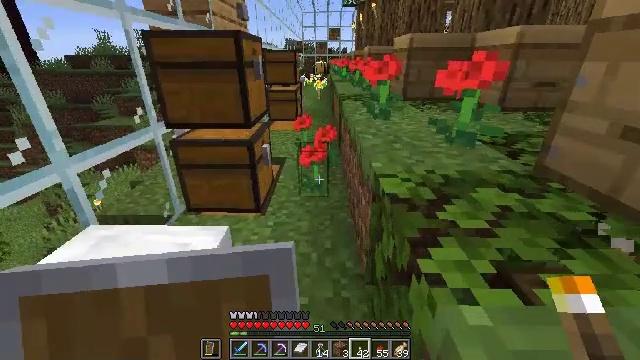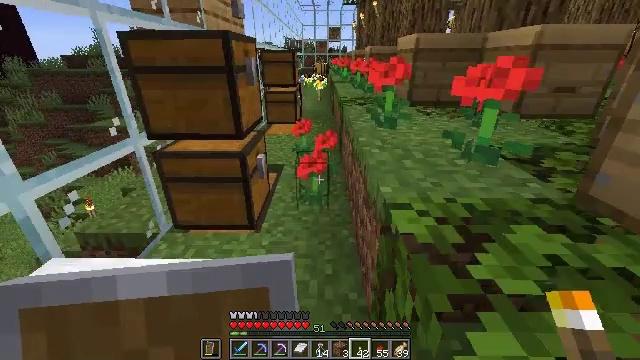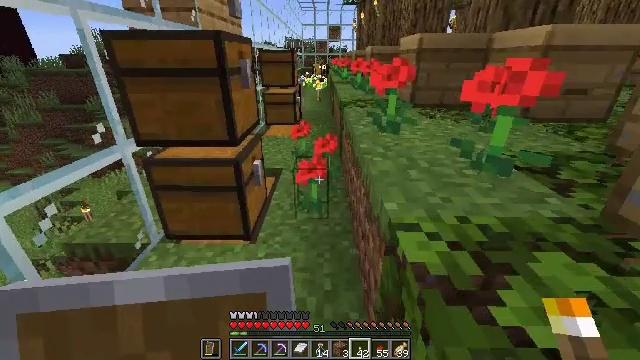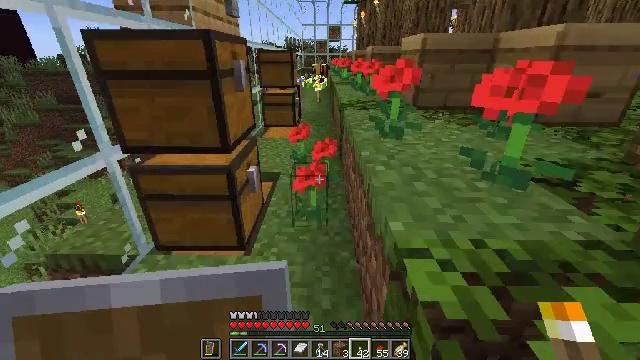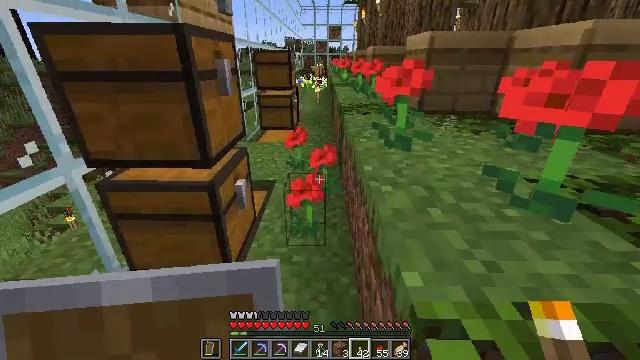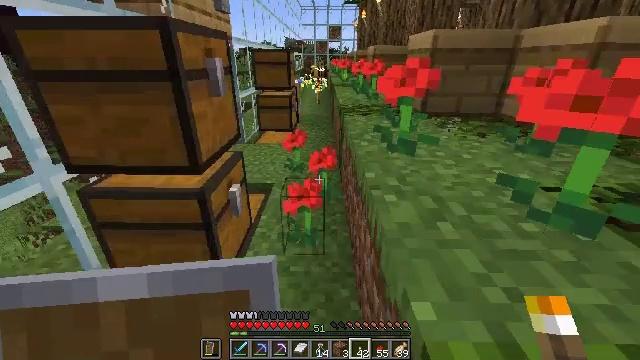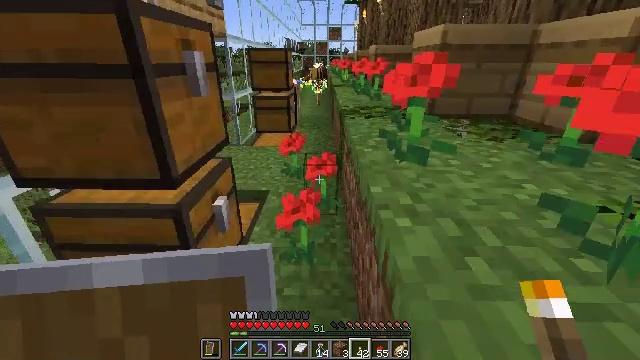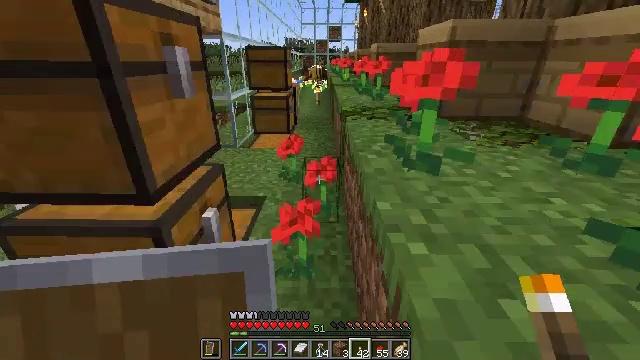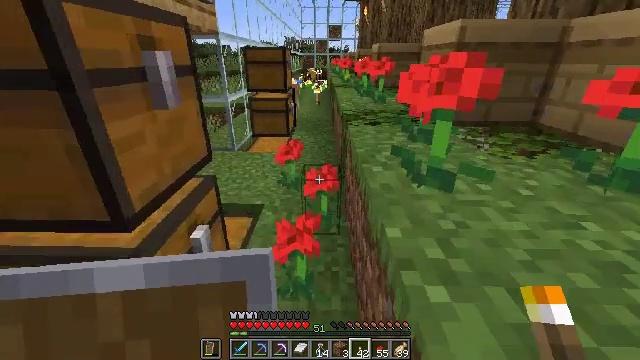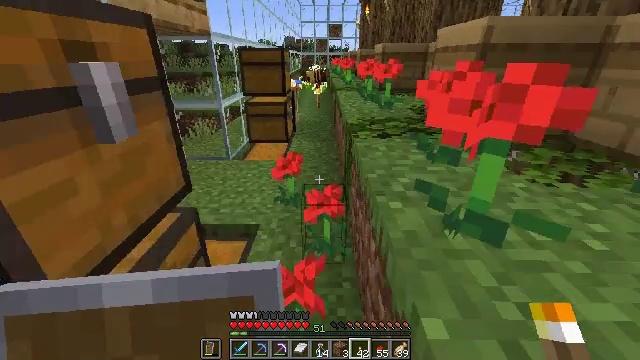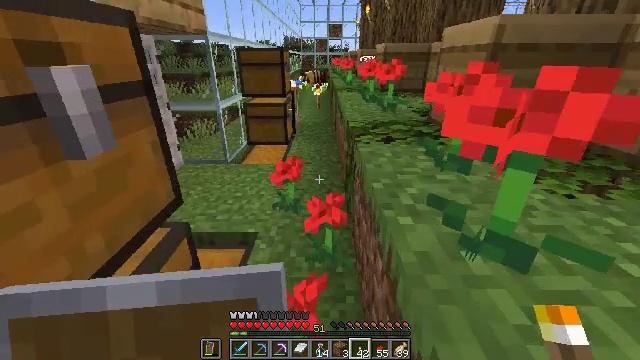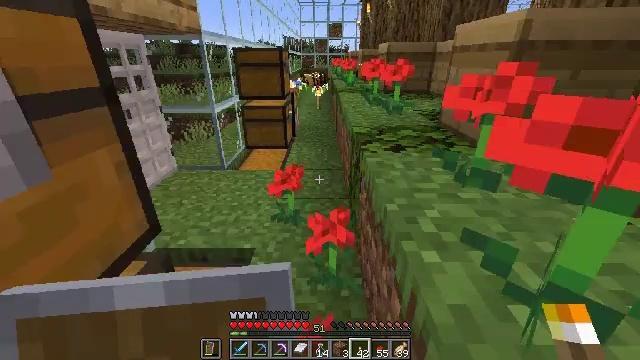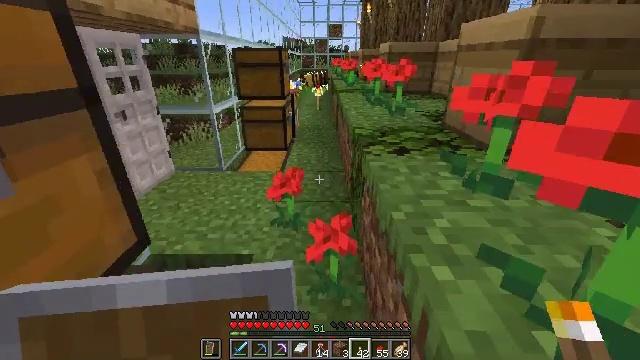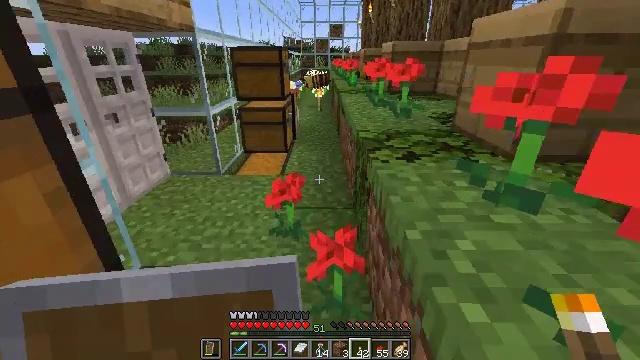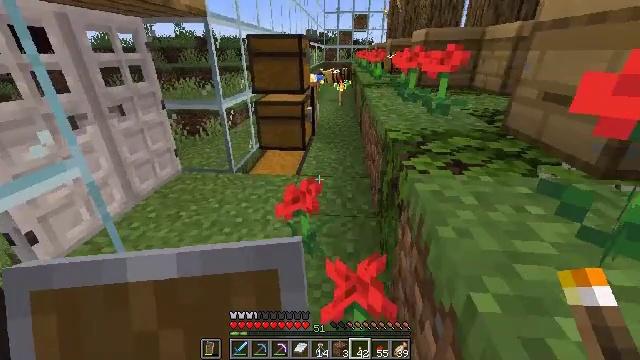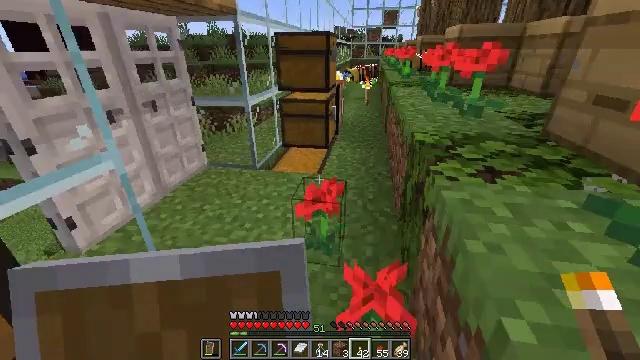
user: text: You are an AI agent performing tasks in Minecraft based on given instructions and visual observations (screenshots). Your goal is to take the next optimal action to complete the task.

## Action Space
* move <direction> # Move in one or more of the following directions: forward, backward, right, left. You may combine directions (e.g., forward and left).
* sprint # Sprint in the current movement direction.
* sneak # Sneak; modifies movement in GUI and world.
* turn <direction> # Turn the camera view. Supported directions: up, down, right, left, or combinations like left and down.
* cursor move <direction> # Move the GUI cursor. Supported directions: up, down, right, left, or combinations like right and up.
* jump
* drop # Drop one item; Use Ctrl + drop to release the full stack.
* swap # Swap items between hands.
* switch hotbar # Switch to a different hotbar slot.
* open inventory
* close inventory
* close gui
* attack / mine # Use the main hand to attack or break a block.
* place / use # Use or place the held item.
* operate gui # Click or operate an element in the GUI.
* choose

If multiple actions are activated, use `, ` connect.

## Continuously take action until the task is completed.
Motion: motion action
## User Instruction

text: Combine honey bottles to make a honey block.
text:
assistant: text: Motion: move forward
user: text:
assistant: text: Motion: move forward
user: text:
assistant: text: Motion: move forward
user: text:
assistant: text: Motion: move forward
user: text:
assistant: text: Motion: move forward
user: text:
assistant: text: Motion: move forward
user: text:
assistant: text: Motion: move forward
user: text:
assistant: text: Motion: move forward
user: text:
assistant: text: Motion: move forward
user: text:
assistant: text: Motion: move forward
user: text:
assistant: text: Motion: move forward
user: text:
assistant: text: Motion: move forward
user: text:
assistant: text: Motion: move forward
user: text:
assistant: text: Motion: move forward, turn left and down
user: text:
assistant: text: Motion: move forward, turn left
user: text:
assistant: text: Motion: move forward, turn left
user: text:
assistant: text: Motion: move forward, turn left and up
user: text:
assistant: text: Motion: move forward and move right, turn left and up
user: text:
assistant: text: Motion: move forward and move right, turn left and up
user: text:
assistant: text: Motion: move forward and move right, turn left and up
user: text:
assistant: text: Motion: move forward and move right, turn left and up
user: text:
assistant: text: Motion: move right, turn left and up
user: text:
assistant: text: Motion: move right, turn left and up
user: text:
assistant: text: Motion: move right, turn up
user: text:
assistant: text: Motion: no_op
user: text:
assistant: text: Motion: no_op
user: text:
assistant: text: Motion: no_op
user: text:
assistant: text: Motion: turn left
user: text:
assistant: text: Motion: turn up
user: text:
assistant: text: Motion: turn left and up